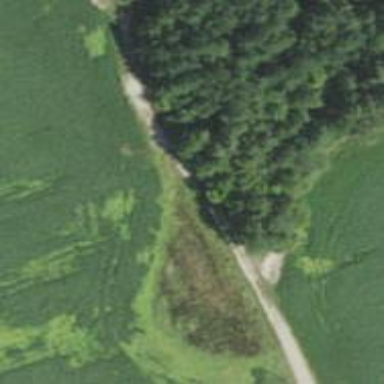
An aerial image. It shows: Culvert tunnel.